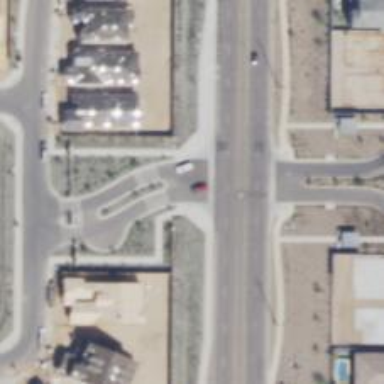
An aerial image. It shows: Road with stop sign.